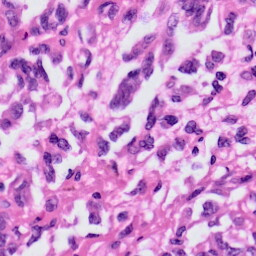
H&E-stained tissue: Skin